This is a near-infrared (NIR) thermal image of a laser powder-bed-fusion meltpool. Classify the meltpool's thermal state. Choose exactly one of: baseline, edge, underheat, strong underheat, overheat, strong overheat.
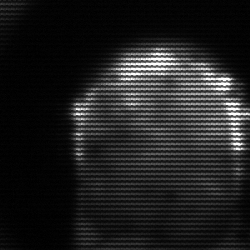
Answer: baseline